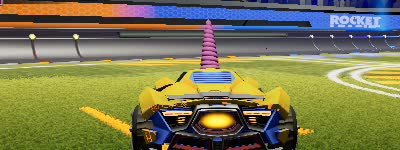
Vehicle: werewolf